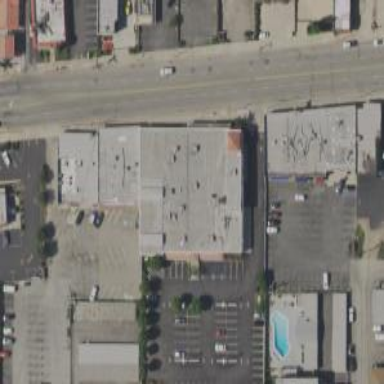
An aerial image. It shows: Commercial building.